Question: My App is based on the default Navigation Drawer Activity you can choose when creating a new Android Application in Eclipse.
The main fragment I created contains a TextView with autoLink. Android recognises links and they are blue colored and underlined, but when I tap/click on this link it is not highlighted and so the user gets no response that he hit the link and not missed it. In a simple App with only a TextView it works and when the user tap on the link it is highlighted for a short period of time before Android opens the link in Chrome. The hightlighting looks like this:

So, I did some research why my links are not highlighted and removed all unnessesary things from my app. Now i can say that it only does not work like expected, when the 'TextView' is embeded in a 'DrawerLayout'.
This is now my stripped app, where you can easy reproduce my problem:
activity_mail.xml:
'''
<android.support.v4.widget.DrawerLayout
xmlns:android="http://schemas.android.com/apk/res/android"
android:id="@+id/drawer_layout"
android:layout_width="match_parent"
android:layout_height="match_parent" >
<TextView
android:id="@+id/simple_text_view"
android:layout_width="wrap_content"
android:layout_height="wrap_content"
android:linksClickable="true"
android:autoLink="all"
android:padding="10dp"
android:text="Test link: http://www.google.de. Test test testtest." />
</android.support.v4.widget.DrawerLayout>
'''
MainActivity.java:
'''
package com.example.testlinktextview;
import android.support.v7.app.ActionBarActivity;
import android.os.Bundle;
public class MainActivity extends ActionBarActivity {
@Override
protected void onCreate(Bundle savedInstanceState) {
super.onCreate(savedInstanceState);
setContentView(R.layout.activity_main);
}
}
'''
When I replace the 'android.support.v4.widget.DrawerLayout' in the activity_main.xml with 'LinearLayout' it works like expected.
Has anyone an idea how to get the links highlighted when clicked?
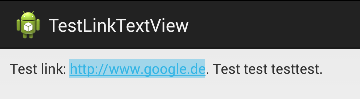
Answer: Based on this answer <URL> i found a solution.
... not a perfect solution, a little bit workaround, but maybe it is helpful for someone.
If you have a better solution i would be glad to read it.
I added to the TextView:
'''
<TextView
...
android:textColorLink="@color/link_selector"
'''
and the new File link_selector.xml:
'''
<?xml version="1.0" encoding="utf-8"?>
<selector xmlns:android="http://schemas.android.com/apk/res/android">
<item android:state_pressed="true" android:color="#34b5e5" />
<item android:state_focused="true" android:color="#34b5e5" />
<item android:color="#35b5e5" />
</selector>
'''
I think '#34b5e5' is nearly the original link color.
It is that the default color on the third item '<item android:color="#35b5e5" />' differs from the color in 'state_pressed'. If they are the same, the links are still not highlighted when pressed! The colors must differ, even if only a little bit!